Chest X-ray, AP view. Patient: 19 years old, sex M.
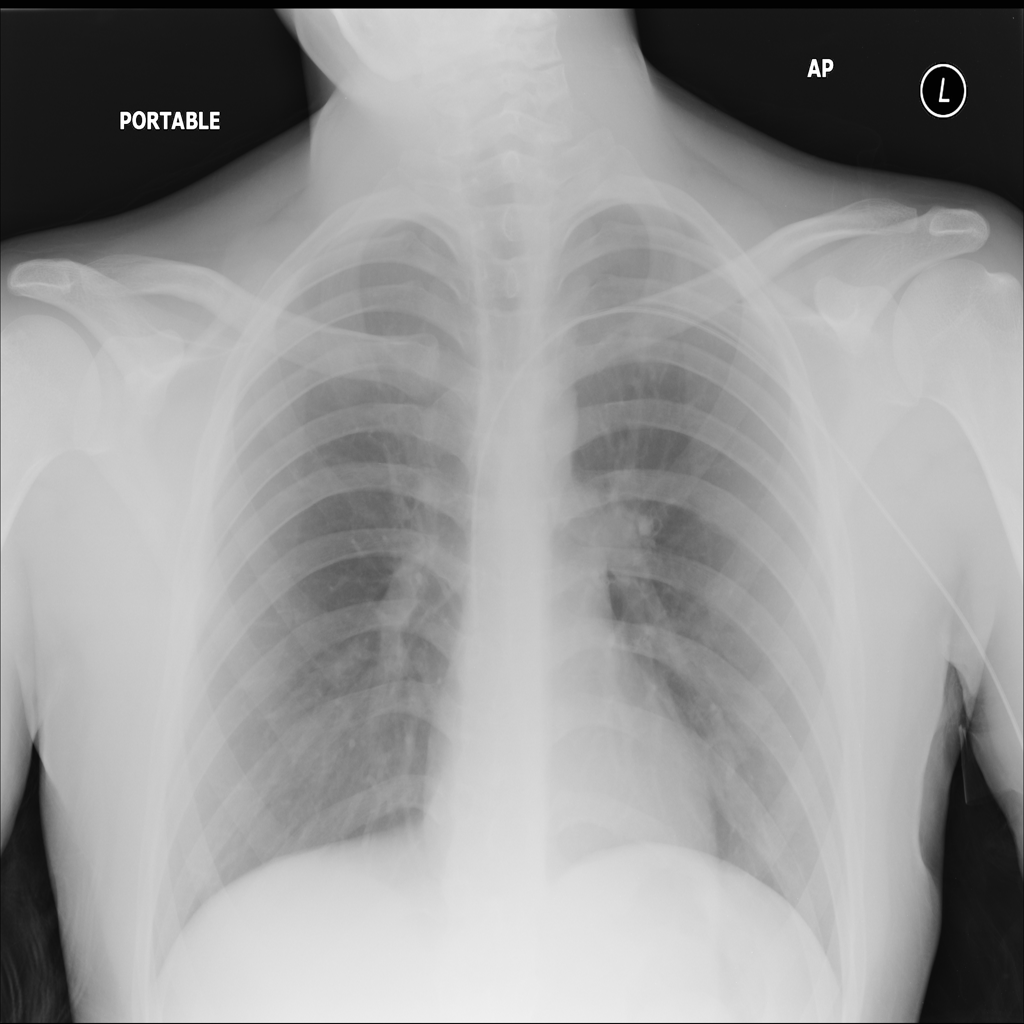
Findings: No Finding